Question: I have a table with data structure like this:

How can I adjust sub-products price from the main product price with the same adjustment rate between sub-products on each different order id?
For more specific, I have one order id (DH101300) with set code (MFDTSVLBR1DB1.B16) inclues 3 sub- product (MFDTCA701.B16
, MFDBCA602.B11, MFDBCA601.B11) with quantity is 1/each sub - product.
The SET product price is 619, the price of each sub- product in turn are 319, 149, 199 (total is 667). I need to adjust each sub-product price how that total each sub-product price = SET product price. The adjustment rate is the same for each sub-product in one set product.
It's easy on Excel, but very hard using automatic Python coding for each order id, each sub product price in set product.
I really appreciate this help.
#python #Adjust_price
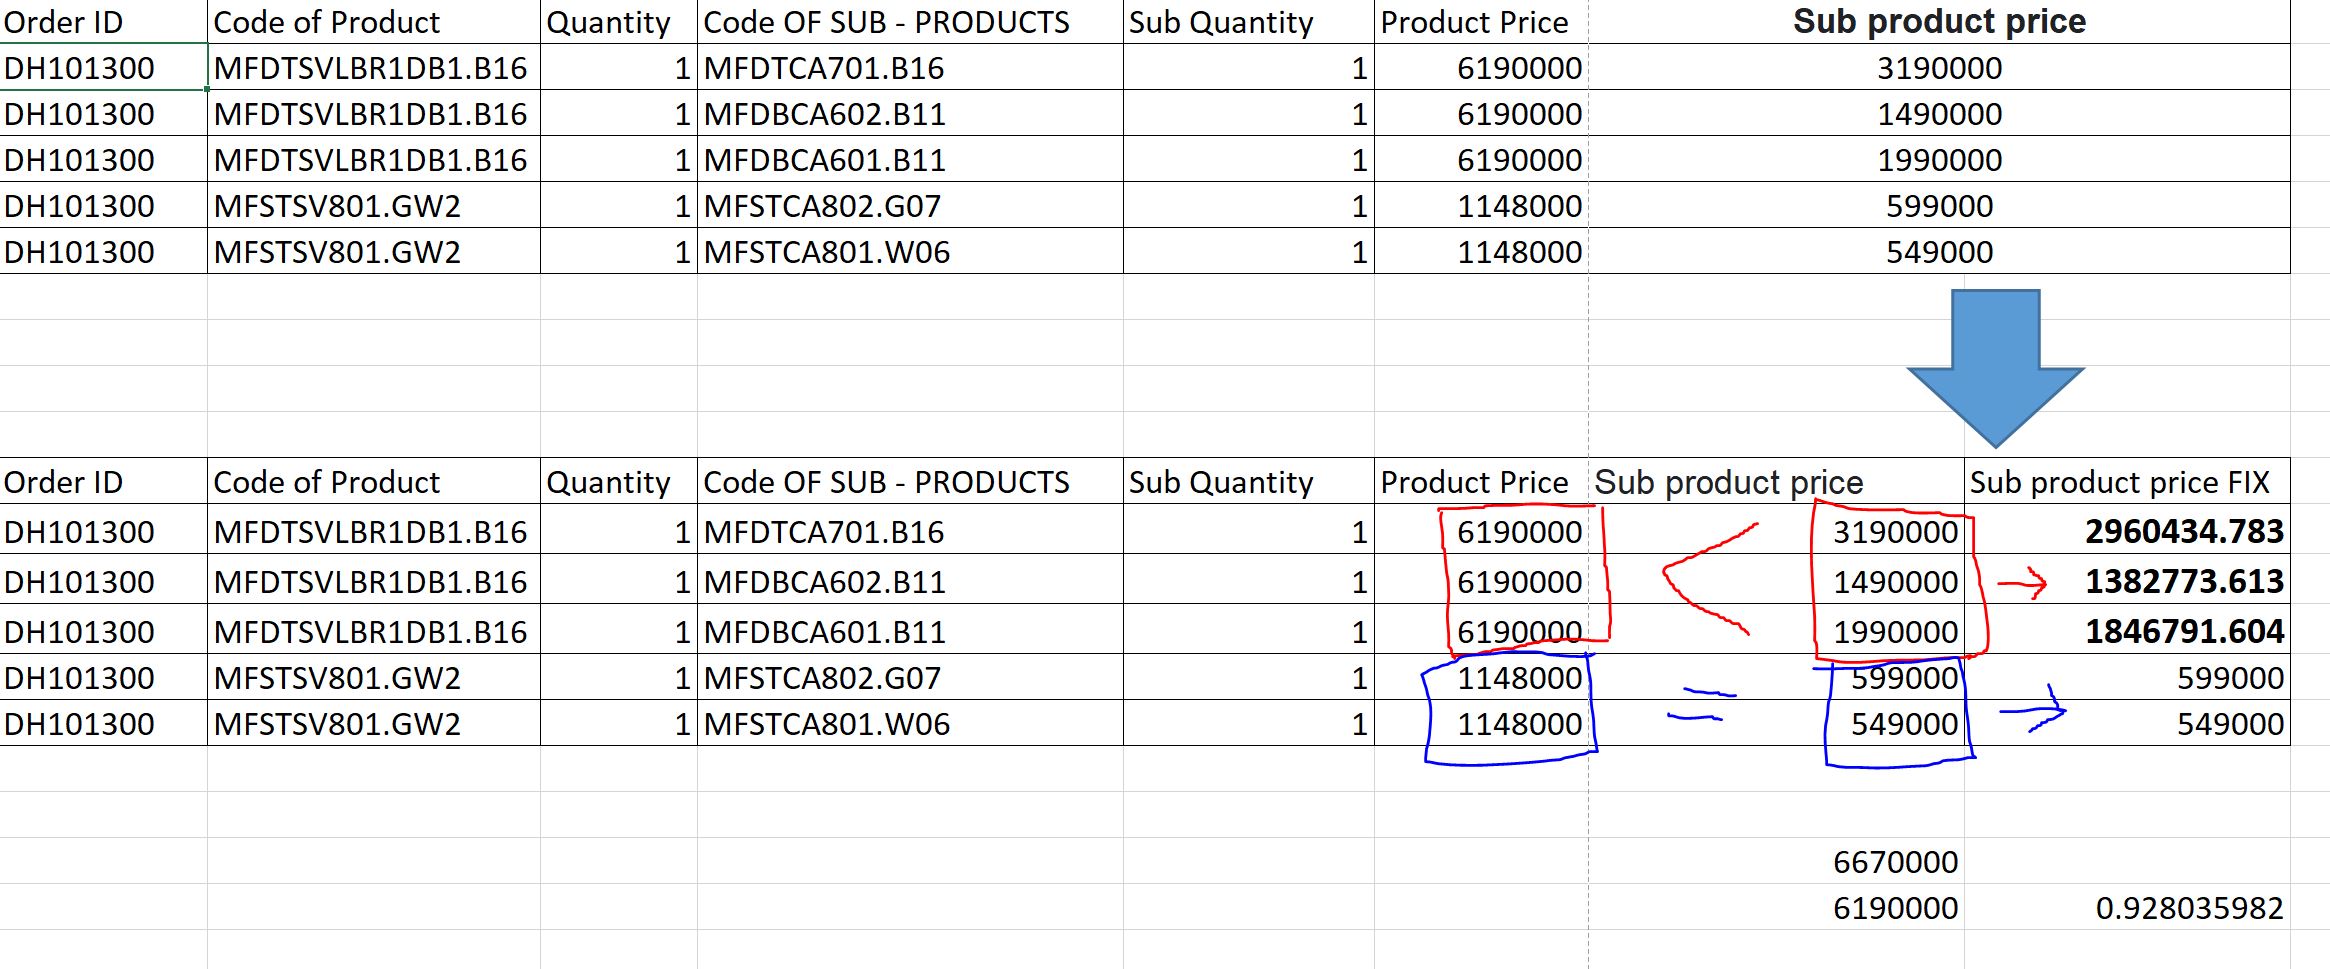
Answer: It can be done, by creating another dataframe with the grouped values, and applying those factors back to the original dataframe. Perhaps this can give you a start:
'''
import pandas as pd
data = [
[ 1, 1, <PHONE>, <PHONE> ],
[ 1, 1, <PHONE>, <PHONE> ],
[ 1, 1, <PHONE>, <PHONE> ],
[ 1, 1, <PHONE>, 599000 ],
[ 1, 1, <PHONE>, 549000 ]]
df = pd.DataFrame(data, columns=['qty','subqty','price','subprice'])
print(df)
df2 = df.groupby('price').sum()
print(df2)
df2['factor'] = df2.index/df2['subprice']
print(df2)
df['fix'] = df2.loc[df['price'].tolist()]['factor'].tolist() * df['subprice']
print(df)
'''
And here's the final output:
'''
qty subqty price subprice fix
0 1 1 <PHONE> <PHONE> 2.960435e+06
1 1 1 <PHONE> <PHONE> 1.382774e+06
2 1 1 <PHONE> <PHONE> 1.846792e+06
3 1 1 <PHONE> 599000 5.990000e+05
4 1 1 <PHONE> 549000 5.490000e+05
'''